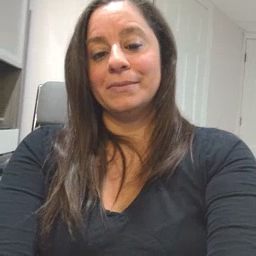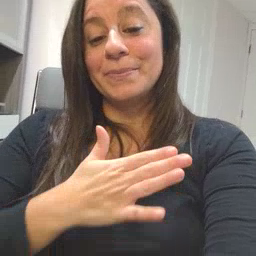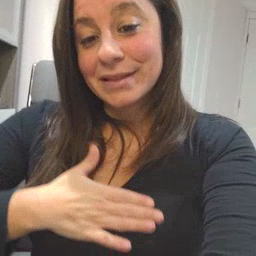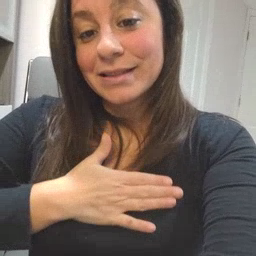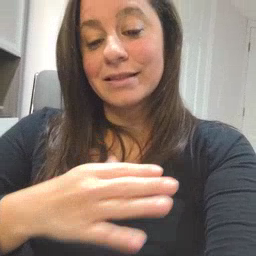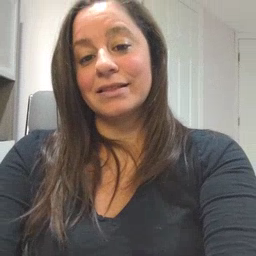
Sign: please